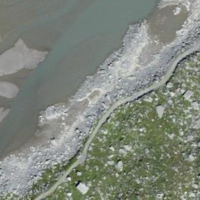
EUNIS habitat code: 14
Species observed at this site:
Bartsia alpina